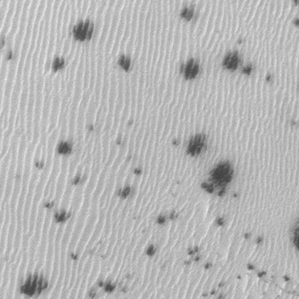
Label: frost